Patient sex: F
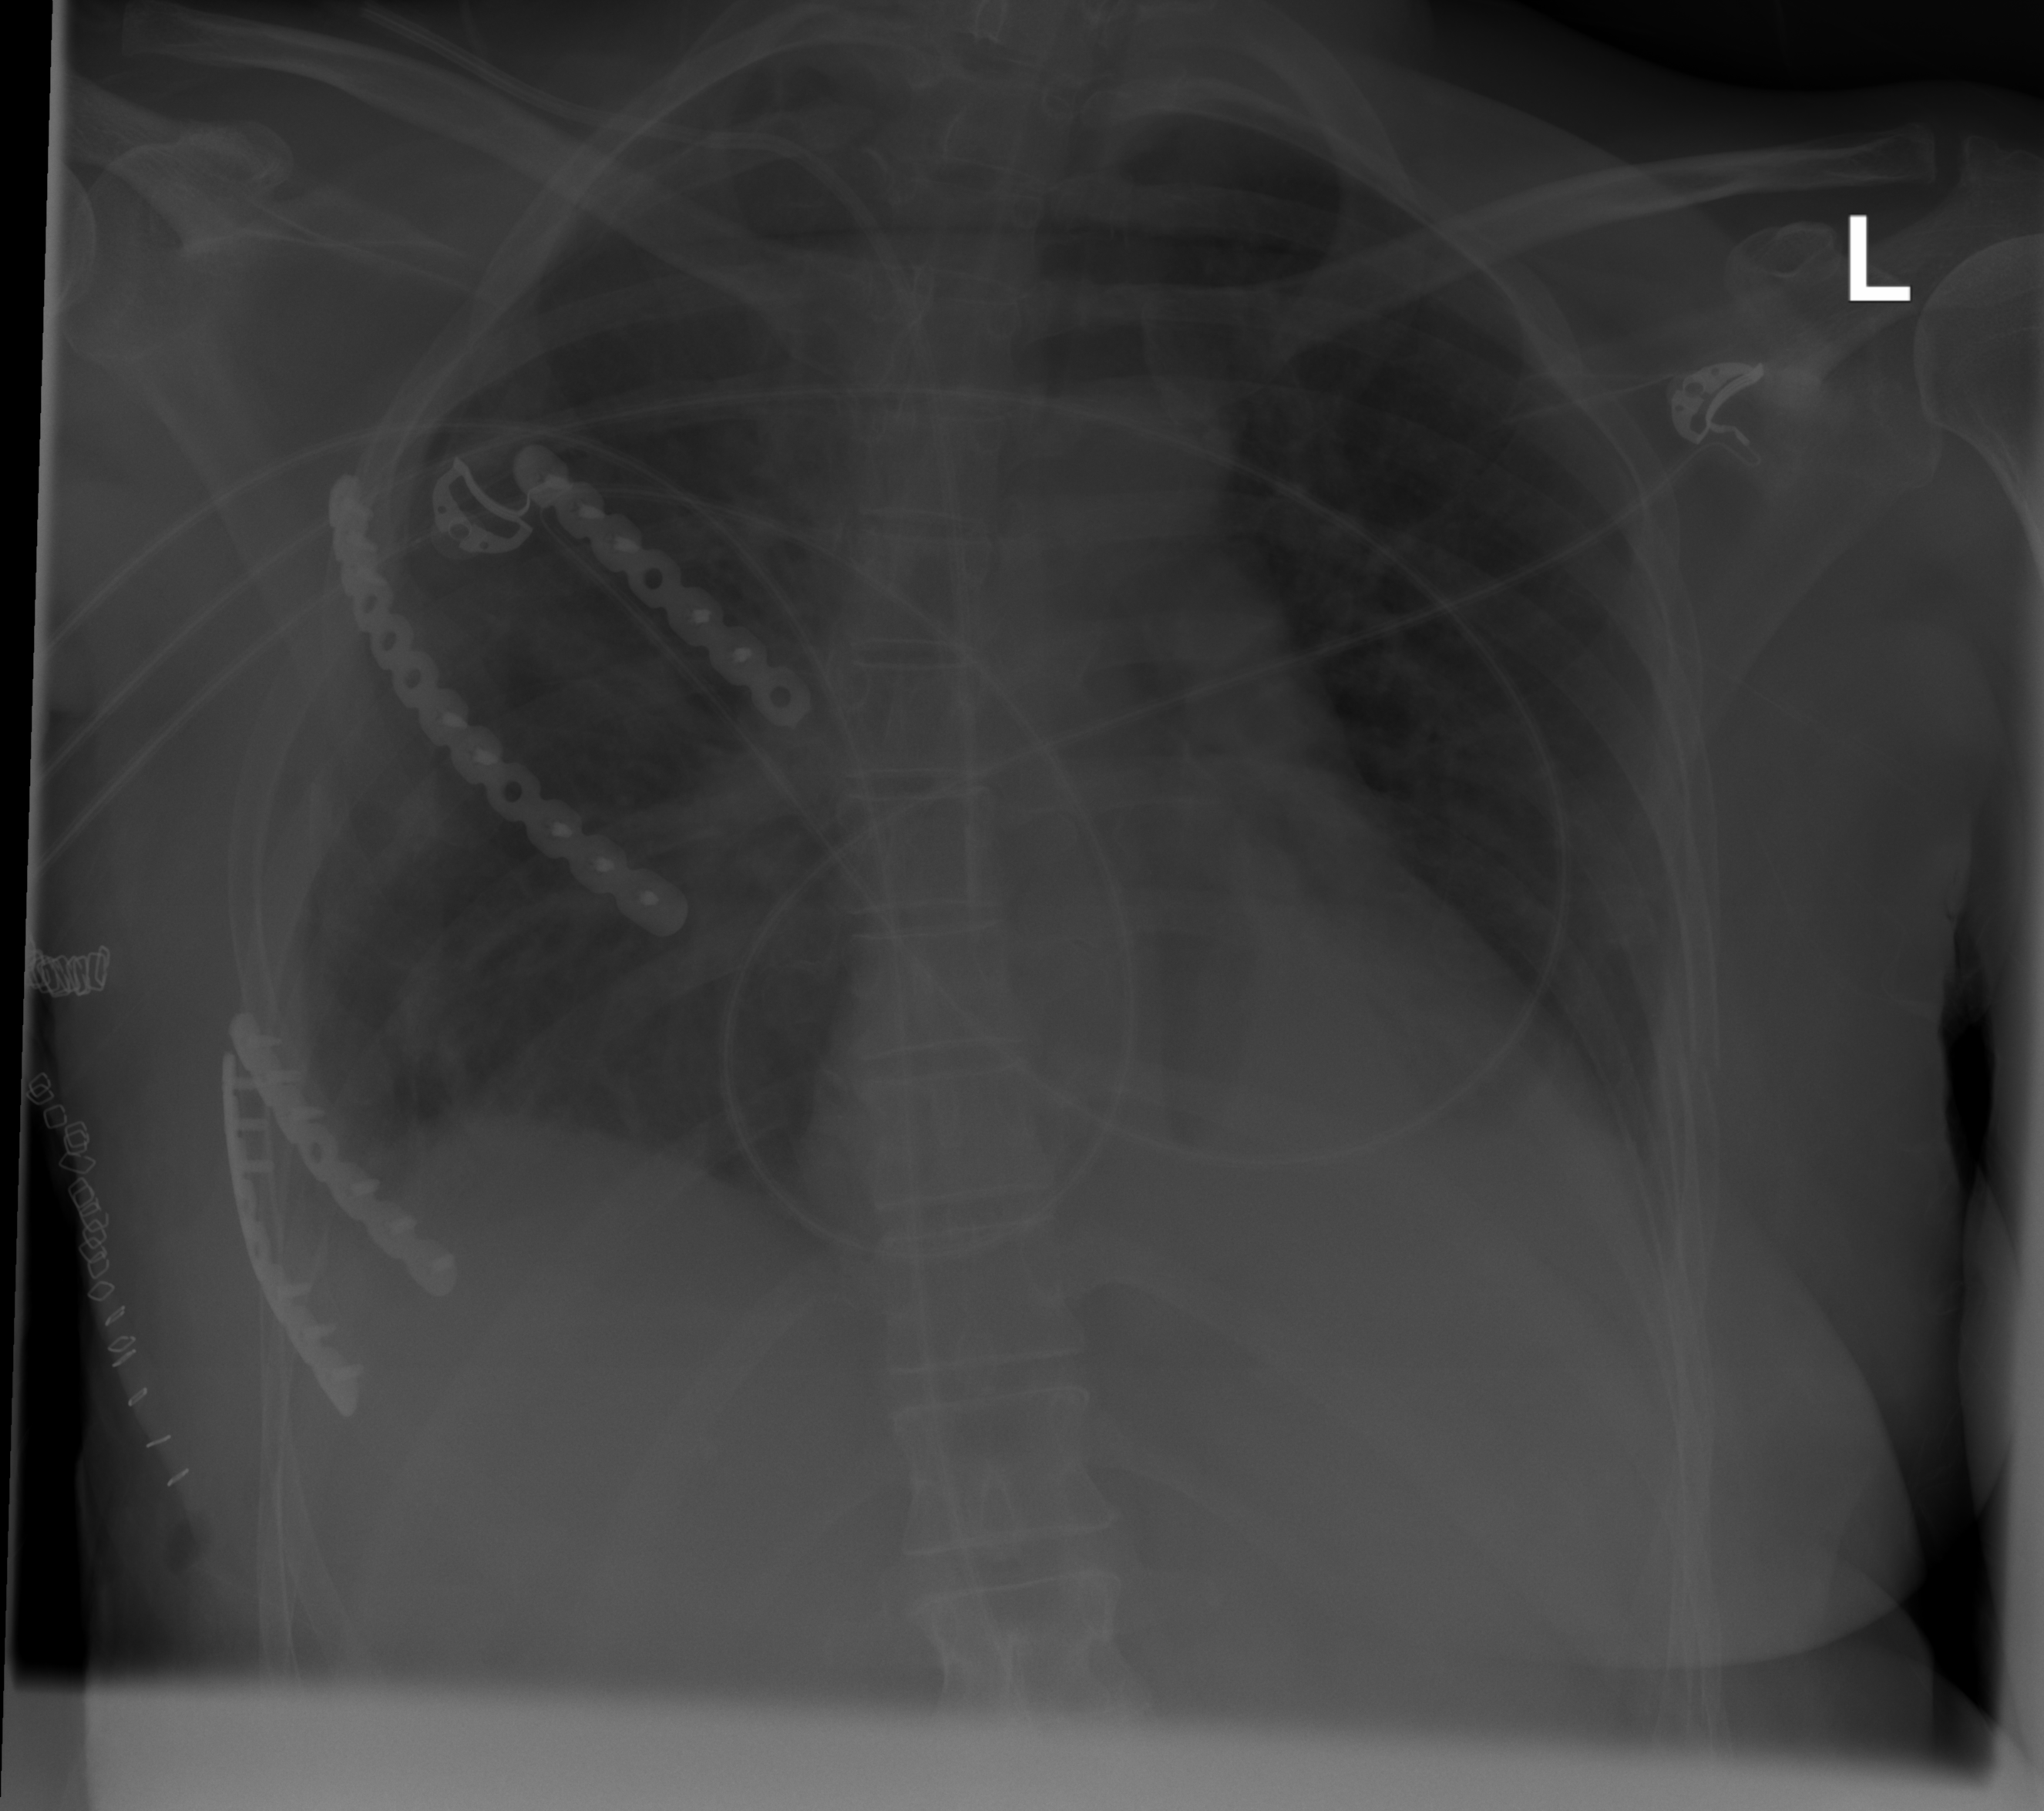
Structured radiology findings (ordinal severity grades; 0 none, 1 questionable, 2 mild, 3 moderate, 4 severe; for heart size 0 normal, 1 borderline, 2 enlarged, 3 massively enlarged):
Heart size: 1
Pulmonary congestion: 0
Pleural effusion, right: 2
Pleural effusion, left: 2
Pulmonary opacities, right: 1
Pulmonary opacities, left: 0
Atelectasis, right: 2
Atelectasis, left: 2